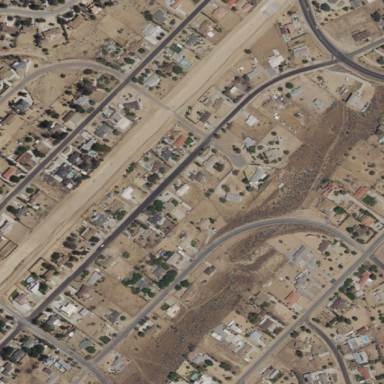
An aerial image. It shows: Residential area consisting of single-family homes.